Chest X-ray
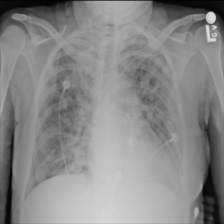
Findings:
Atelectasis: negative
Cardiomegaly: negative
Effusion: negative
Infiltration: positive
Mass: negative
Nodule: positive
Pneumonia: negative
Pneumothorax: negative
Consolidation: positive
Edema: negative
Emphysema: negative
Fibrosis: negative
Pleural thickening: negative
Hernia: negative